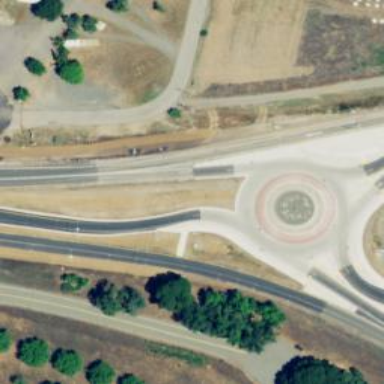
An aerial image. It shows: Roundabout on trunk highway.